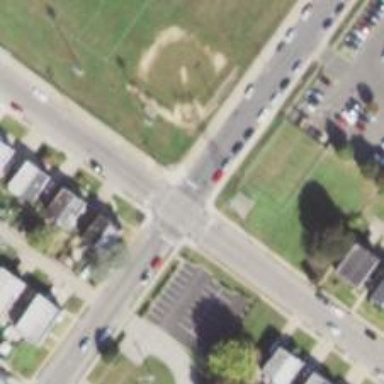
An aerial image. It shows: Marked crossing on footway.